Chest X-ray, PA view. Patient: 27 years old, sex M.
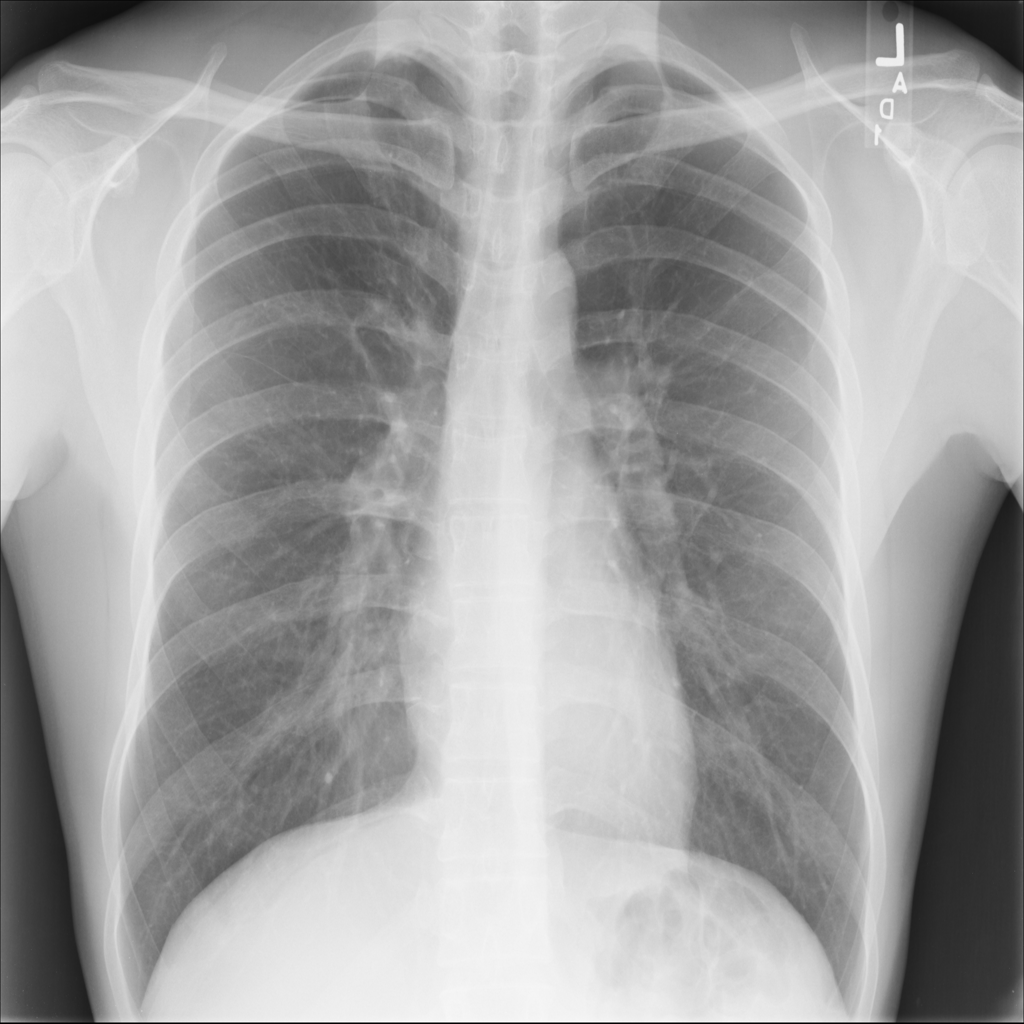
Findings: No Finding